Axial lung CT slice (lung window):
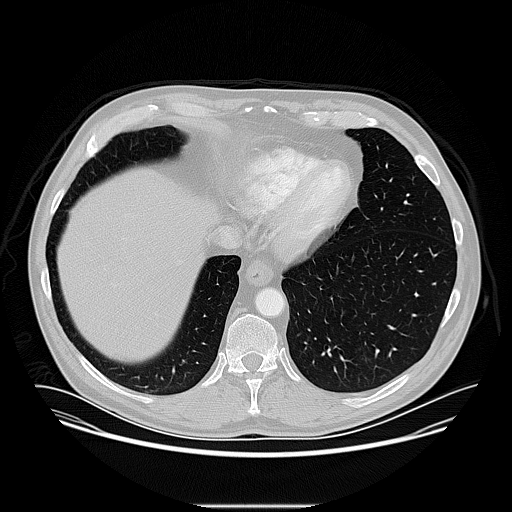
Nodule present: no